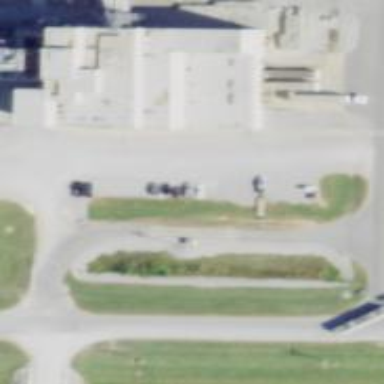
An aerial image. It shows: Weighbridge facility.